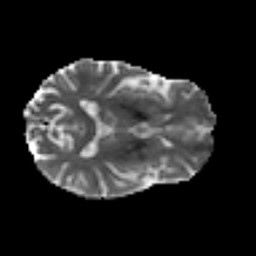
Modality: MD
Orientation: axial
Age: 42
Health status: ill
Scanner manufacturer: philips
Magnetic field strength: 3 T
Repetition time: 9 s
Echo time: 0.127 s